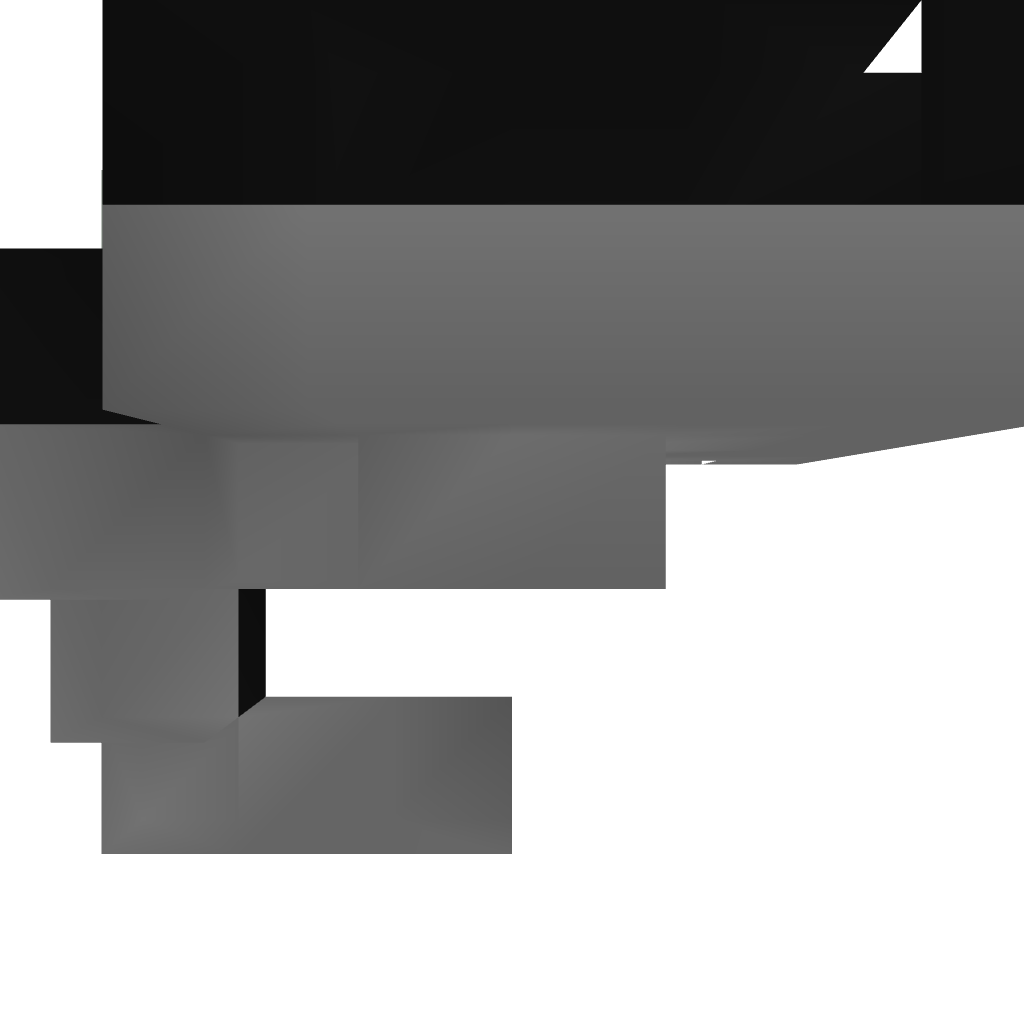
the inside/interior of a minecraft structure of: Compact Equipping Machine